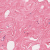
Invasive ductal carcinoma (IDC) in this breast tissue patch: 0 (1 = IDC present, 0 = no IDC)